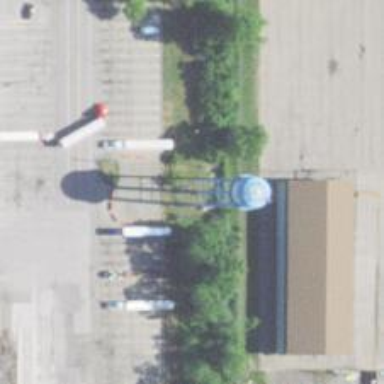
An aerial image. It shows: Water tower that is man-made.